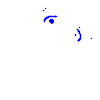
Particle: pion